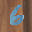
Label: 6